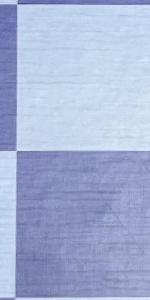
Label: Empty